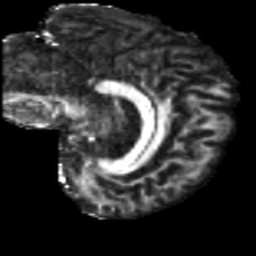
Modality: FA
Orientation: sagittal
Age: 46
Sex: male
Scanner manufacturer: siemens
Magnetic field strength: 3 T
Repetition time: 5 s
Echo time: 0.092 s